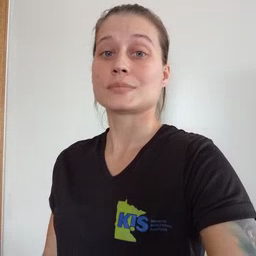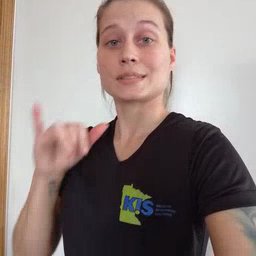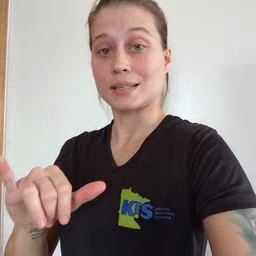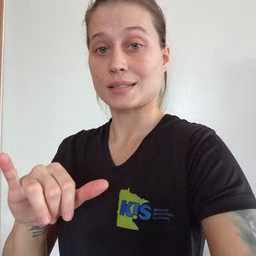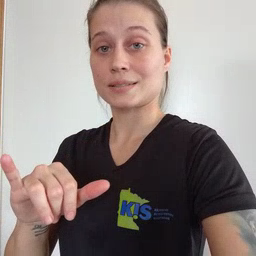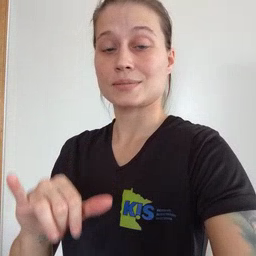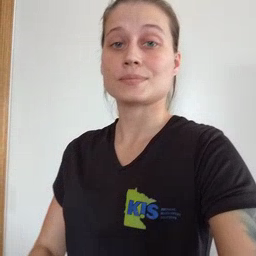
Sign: stay